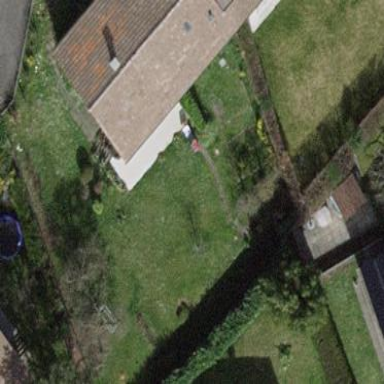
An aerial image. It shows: Garden surrounded by fence.